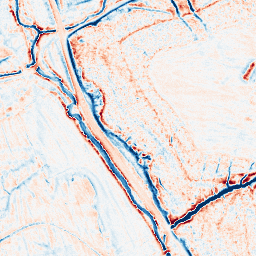
Category: edge_preserving
Decomposition family: anisotropic_diffusion
Decomposition parameters: iterations: 20
kappa: 50
gamma: 0.15
Upsampling method: cubic_catmull_rom
Upsampling parameters: scale: 8
Upsampling scale: 8